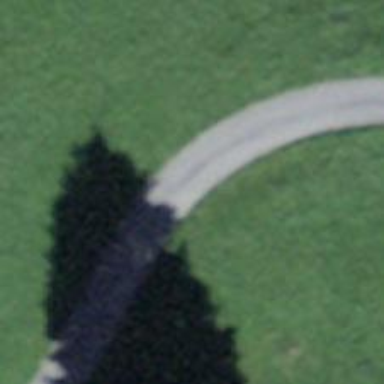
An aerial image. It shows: Paved track road.